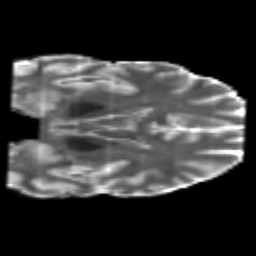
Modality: T2w
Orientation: coronal
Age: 18
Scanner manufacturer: philips
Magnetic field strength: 3 T
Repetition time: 8.665 s
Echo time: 0.1273 s